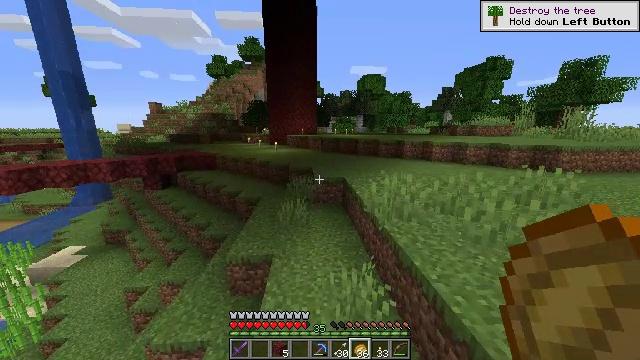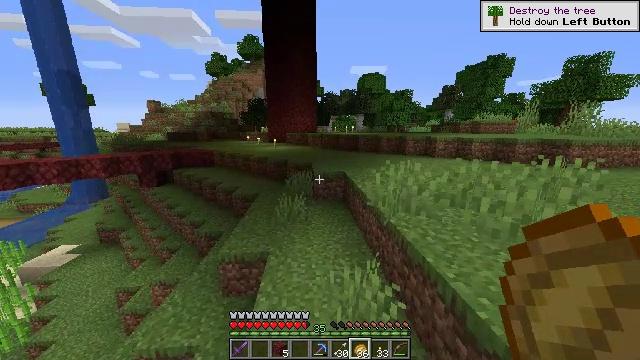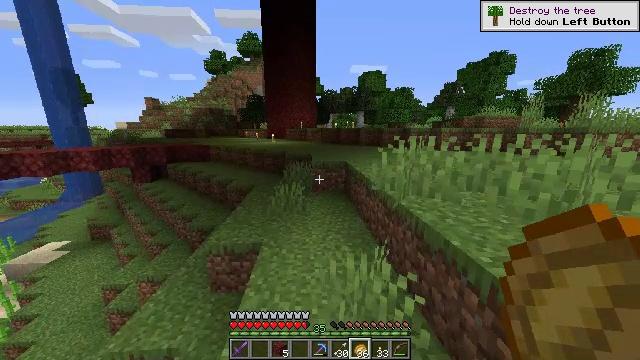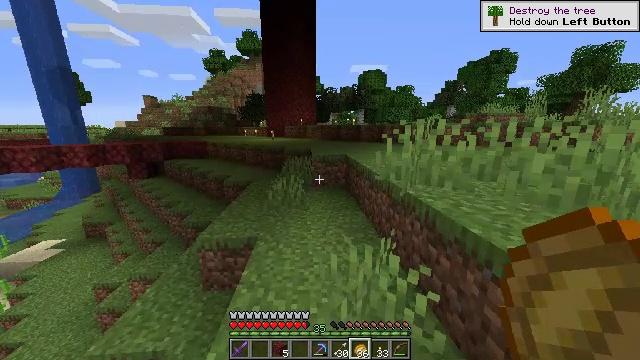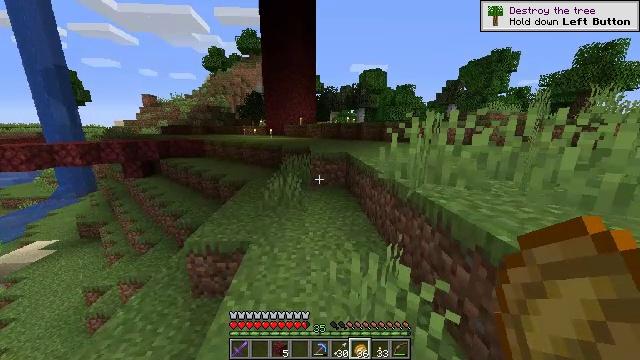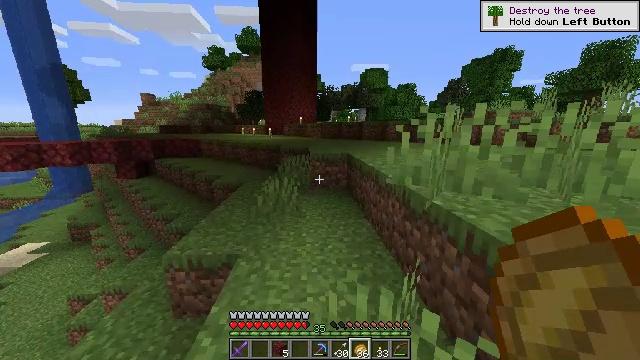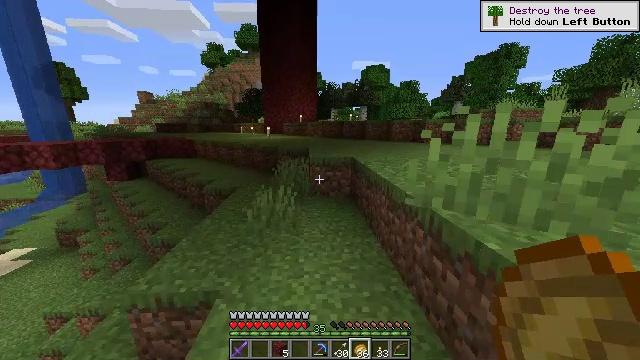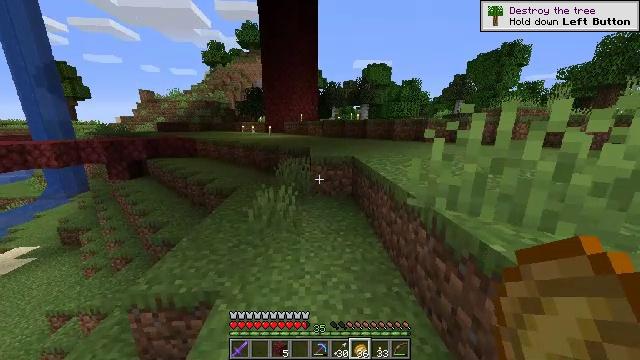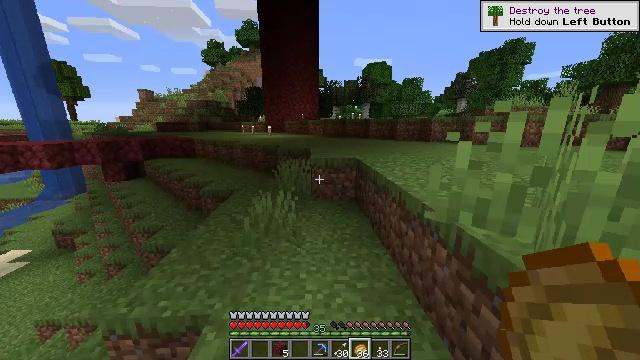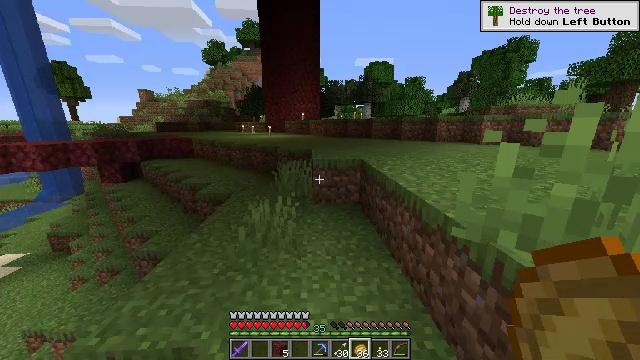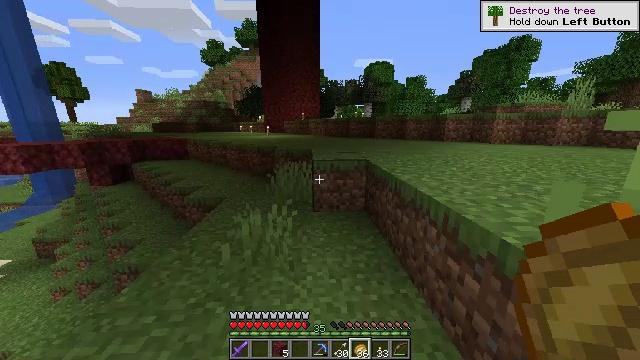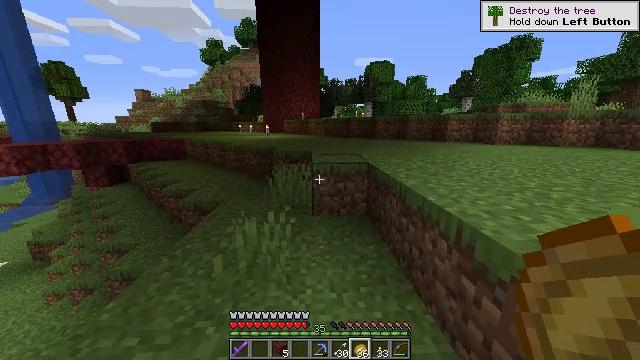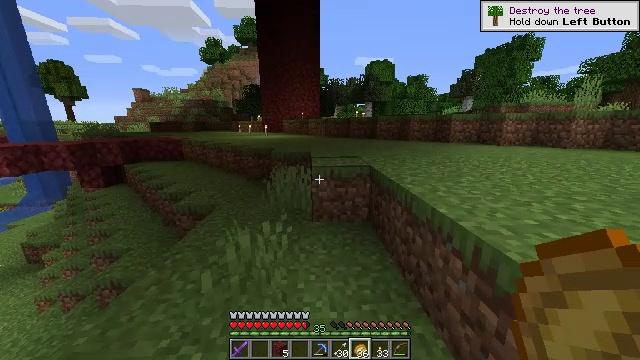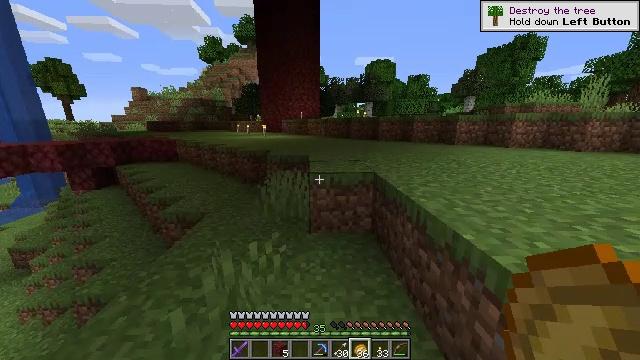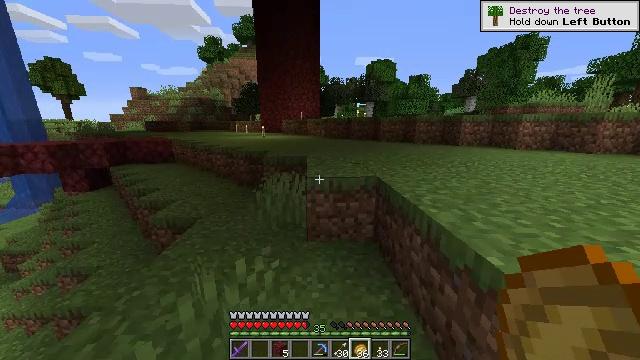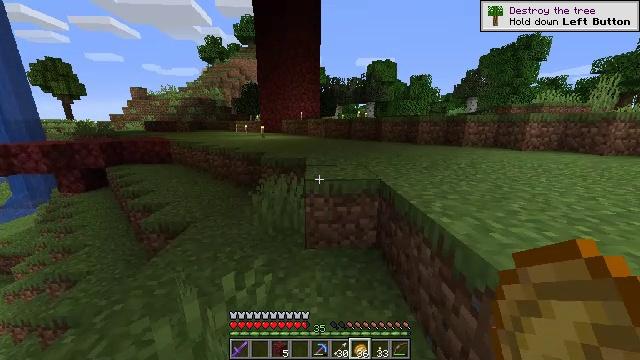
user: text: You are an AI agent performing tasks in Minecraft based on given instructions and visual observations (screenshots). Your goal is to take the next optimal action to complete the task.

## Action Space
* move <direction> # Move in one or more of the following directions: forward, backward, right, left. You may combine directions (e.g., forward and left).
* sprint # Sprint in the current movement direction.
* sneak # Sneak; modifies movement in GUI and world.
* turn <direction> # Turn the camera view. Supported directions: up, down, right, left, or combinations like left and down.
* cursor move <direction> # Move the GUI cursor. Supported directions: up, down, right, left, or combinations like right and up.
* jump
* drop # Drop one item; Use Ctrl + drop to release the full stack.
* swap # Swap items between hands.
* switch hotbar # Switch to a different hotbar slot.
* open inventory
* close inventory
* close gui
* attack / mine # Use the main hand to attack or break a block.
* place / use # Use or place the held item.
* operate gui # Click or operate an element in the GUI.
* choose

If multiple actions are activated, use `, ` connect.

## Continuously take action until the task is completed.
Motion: motion action
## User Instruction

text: Make gold nugget using the gold ingot.
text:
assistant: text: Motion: move forward
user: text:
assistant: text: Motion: move forward
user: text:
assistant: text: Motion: move forward
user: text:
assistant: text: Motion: move forward
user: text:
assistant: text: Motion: move forward
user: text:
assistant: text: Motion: move forward
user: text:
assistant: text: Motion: move forward
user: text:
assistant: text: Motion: move forward
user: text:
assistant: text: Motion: move forward
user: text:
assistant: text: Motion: move forward
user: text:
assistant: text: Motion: move forward
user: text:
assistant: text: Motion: move forward
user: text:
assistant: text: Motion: move forward
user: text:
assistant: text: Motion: move forward
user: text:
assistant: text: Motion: move forward
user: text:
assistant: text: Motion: move forward
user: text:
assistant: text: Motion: move forward
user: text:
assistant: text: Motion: move forward, jump
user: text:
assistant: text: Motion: move forward, jump
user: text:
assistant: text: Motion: move forward, jump
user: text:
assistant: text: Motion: move forward, jump
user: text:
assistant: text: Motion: move forward, jump
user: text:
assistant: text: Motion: move forward, jump
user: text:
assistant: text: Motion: move forward, jump
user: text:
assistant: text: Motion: move forward, jump
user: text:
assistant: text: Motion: move forward and move left, jump
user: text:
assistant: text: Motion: move forward and move left, turn left, jump
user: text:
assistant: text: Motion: move forward and move left, jump
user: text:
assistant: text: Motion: move forward and move left, jump
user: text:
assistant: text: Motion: move forward and move left, jump